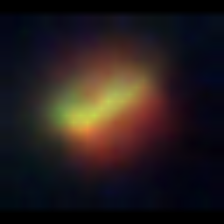
Taxon: NanoPlankton
Group: Other